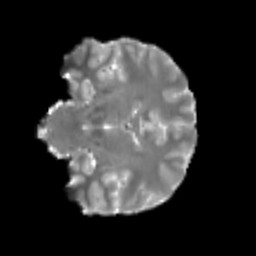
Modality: T2w
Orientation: coronal
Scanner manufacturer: siemens
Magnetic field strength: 3 T
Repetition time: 4 s
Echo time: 0.0594 s